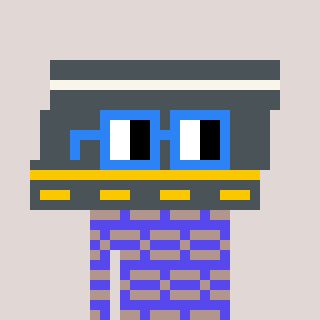
a pixel art character with square blue glasses, a road-shaped head and a computerblue-colored body on a warm background